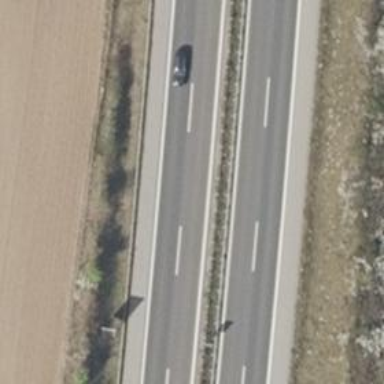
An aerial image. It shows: Asphalt motorway.